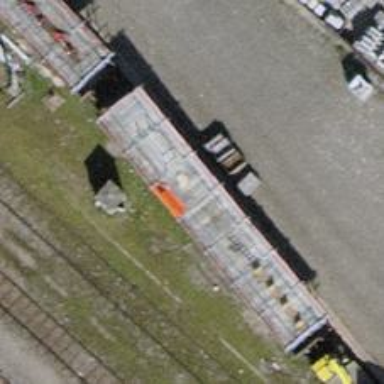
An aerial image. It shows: Rail yard with electrified contact lines for the railway.